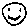
Label: smiley face